Interaction volume radius: 5 \u00c5
Interaction volume height: 25 \u00c5
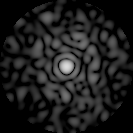
Disorder parameter: 0.8254